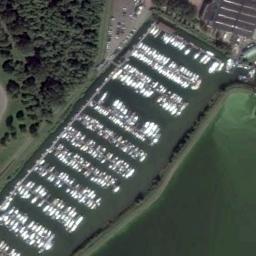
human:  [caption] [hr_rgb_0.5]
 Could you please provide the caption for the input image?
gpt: There are many trees near the harbor .

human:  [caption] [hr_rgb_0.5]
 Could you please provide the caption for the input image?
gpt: There are more ships in the middle of the harbor .

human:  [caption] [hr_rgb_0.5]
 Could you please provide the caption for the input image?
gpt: The harbor has lots of neatly docked boats and a forest is next to the harbor .

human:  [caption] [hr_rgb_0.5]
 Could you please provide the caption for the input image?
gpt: Many ships neatly moored on the sea next to the parking lot and the harbor of the forest .

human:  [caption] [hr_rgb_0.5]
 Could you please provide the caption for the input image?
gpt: There are many green trees beside the harbor with many ships .